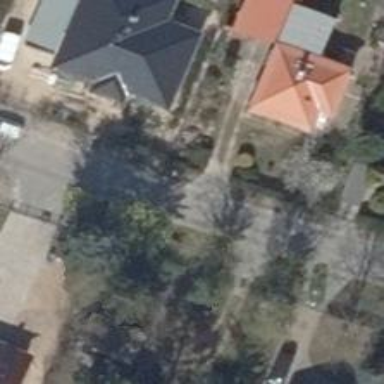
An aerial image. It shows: Driveway leading to service road.